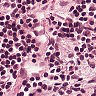
Metastatic tissue present: no